Interaction volume radius: 5 \u00c5
Interaction volume height: 15 \u00c5
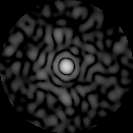
Disorder parameter: 0.8237